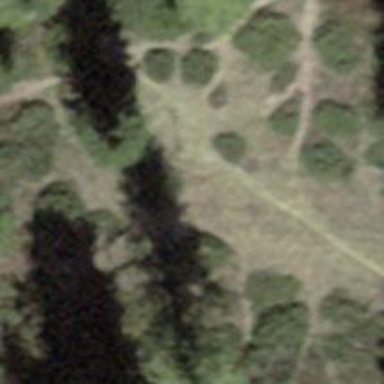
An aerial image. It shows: Path.